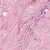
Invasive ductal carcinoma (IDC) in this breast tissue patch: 0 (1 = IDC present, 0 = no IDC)